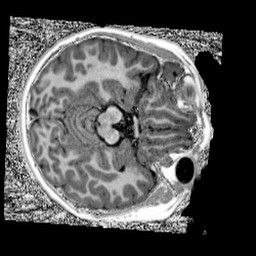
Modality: UNIT1
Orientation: axial
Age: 8
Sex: male
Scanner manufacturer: siemens
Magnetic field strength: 3 T
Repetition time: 4 s
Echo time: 0.00303 s